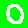
Digit: 0